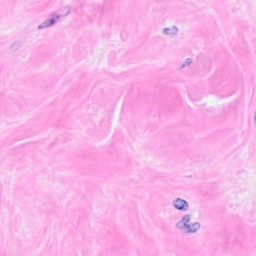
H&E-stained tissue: Breast